Field crop: tomato
Growth stage: 1
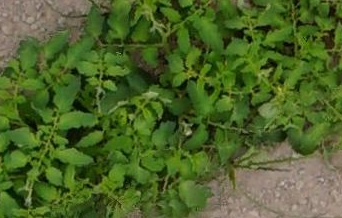
Species: tomato